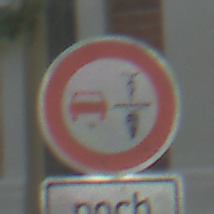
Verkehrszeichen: VerbotUeberholenEinspurigeFahrzeuge
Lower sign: LaengeEinerStrecke3
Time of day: Midday
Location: Outdoor (Suburban)
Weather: Clear
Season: NotSpecified
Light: Natural